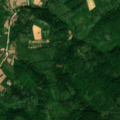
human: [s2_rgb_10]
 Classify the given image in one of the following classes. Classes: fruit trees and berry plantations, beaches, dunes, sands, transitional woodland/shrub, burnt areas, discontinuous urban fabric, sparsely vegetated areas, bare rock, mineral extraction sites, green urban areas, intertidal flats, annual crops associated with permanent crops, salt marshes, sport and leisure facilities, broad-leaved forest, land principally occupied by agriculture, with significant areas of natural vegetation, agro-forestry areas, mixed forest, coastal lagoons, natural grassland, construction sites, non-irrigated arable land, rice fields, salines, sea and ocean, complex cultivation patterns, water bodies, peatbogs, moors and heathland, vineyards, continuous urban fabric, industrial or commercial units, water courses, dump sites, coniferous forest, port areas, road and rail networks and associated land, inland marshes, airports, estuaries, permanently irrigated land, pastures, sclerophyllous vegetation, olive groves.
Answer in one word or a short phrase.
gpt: complex cultivation patterns, land principally occupied by agriculture, with significant areas of natural vegetation, broad-leaved forest, transitional woodland/shrub